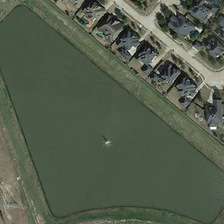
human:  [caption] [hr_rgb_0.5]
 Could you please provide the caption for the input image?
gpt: some gray buildings are near a polygonal green pond .

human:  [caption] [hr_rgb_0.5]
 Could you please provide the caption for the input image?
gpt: some gray buildings are near a polygonal green pond .

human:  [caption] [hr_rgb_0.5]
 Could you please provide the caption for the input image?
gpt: some gray buildings are near a polygonal green pond .

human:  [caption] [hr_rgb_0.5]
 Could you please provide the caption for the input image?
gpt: some gray buildings are near a polygonal green pond .

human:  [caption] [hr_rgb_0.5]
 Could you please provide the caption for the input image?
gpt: some gray buildings are near a polygonal green pond .